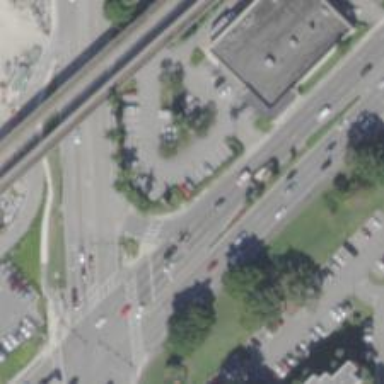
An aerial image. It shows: Asphalt trunk link road with separate sidewalk.